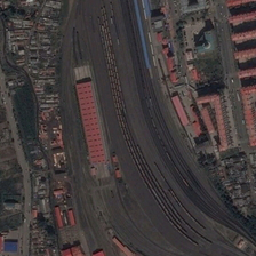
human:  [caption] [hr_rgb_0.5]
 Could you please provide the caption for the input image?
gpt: There are many houses with red roofs near the railway station.

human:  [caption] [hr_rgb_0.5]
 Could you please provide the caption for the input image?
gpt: There are many houses with red roofs around the railway station.

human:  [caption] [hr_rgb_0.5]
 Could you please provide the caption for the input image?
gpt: There are many houses with red roofs around the railway station.

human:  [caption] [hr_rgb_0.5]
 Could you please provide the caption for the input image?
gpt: There are many houses with red roofs around the railway station.

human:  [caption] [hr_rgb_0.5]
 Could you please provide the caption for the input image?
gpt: There are many houses with red roofs around the railway station.